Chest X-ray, AP view. Patient: 57 years old, sex M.
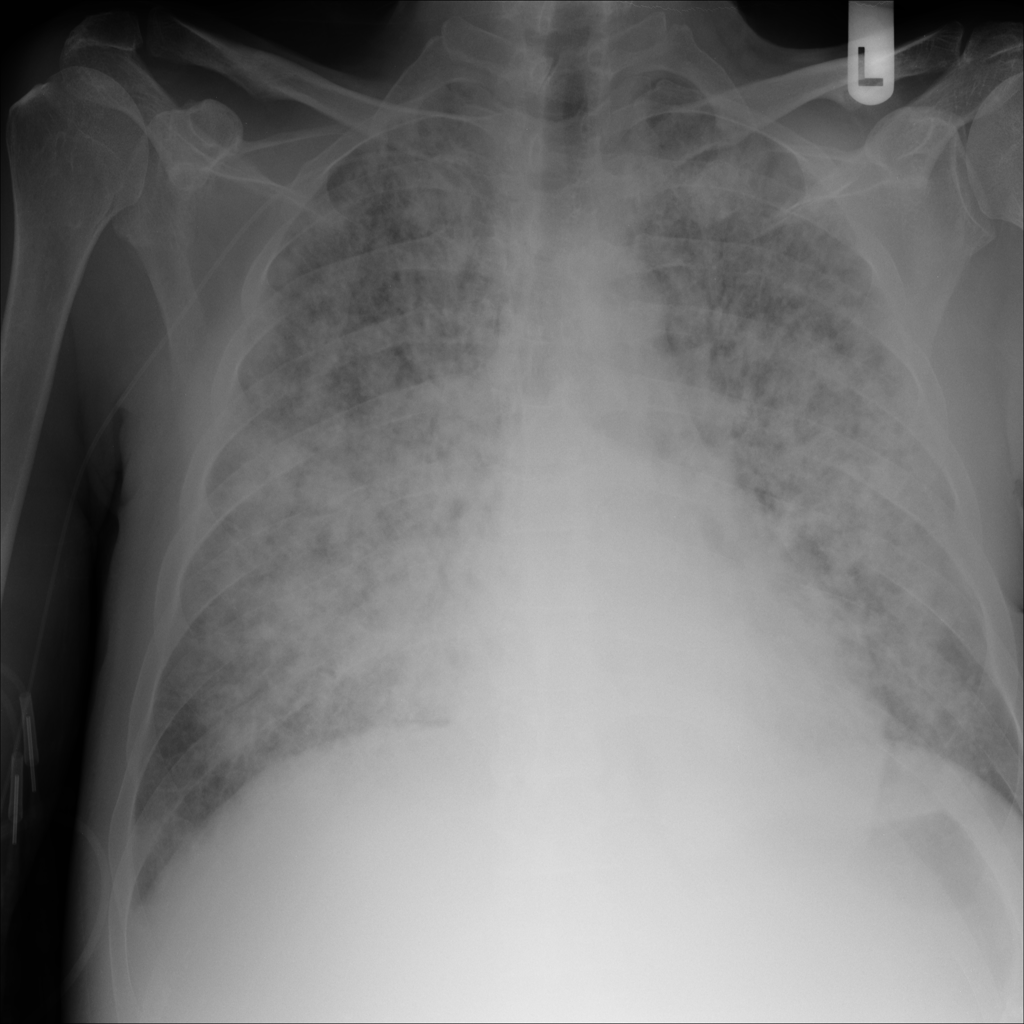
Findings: No Finding